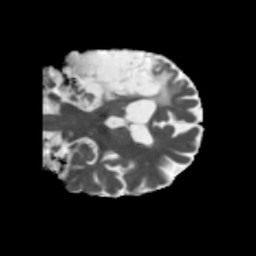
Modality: MD
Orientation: coronal
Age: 51
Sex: male
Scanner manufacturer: siemens
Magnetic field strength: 3 T
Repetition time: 5.47 s
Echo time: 0.0854 s